Question: I am new to python and trying to learn. I have two columns of data that I would like to use to create a matrix. I am working with a lot of data but I created an example set below:
'''
import pandas as pd
data = [
['10/31/2019','12345','0','1'],['10/31/2019','54321','1','0'],['10/31/2019','43215','2','2'],
['10/31/2019','12346','0','1'],['10/31/2019','54322','1','0'],['9/28/2019','53215','3','3'],
['9/28/2019','73215','4','4'],['9/28/2019','13215','5','5'],['9/28/2019','42215','6','6'],
['9/28/2019','83215','7','7'],['9/28/2019','93215','8','8'],['9/28/2019','12215','9','9'],
['9/28/2019','73212','10','10'],['8/31/2019','22215','5','5'],['8/31/2019','56215','6','6']
]
df = pd.DataFrame(data, columns = ['Date','AccountNo','BalanceTier','PriorMonthBalanceTier'])
df
'''
This gives me the output below:
'''
Date AccountNo BalanceTier PriorMonthBalanceTier
0 10/31/2019 12345 0 1
1 10/31/2019 54321 1 0
2 10/31/2019 43215 2 2
3 10/31/2019 12346 0 1
4 10/31/2019 54322 1 0
5 9/28/2019 53215 3 3
6 9/28/2019 73215 4 4
7 9/28/2019 13215 5 5
8 9/28/2019 42215 6 6
9 9/28/2019 83215 7 7
10 9/28/2019 93215 8 8
11 9/28/2019 12215 9 9
12 9/28/2019 73212 10 10
13 8/31/2019 22215 5 5
14 8/31/2019 56215 6 6
'''
I then try to get a summary matrix off this data, where the columns are the ''BalanceTier'' and the rows are the ''PriorMonthBalanceTier''. Each matrix is for a specific date. For example, if I filter on 10/31, the summary matrix would show me how accounts transitioned from one balance tier in 9/30 (PriorMonthBalanceTier) to another balance tier on 10/31 (BalanceTier). I tried the code below but it is giving me this error:
> TypeError: filter function returned a DataFrame, but expected a scalar bool
'''
matrix = df.groupby('Date').filter(lambda x: x == '10/31/2019').groupby(['PriorMonthBalanceTier','BalanceTier']).size().unstack().fillna(0)
matrix
'''
Although the result doesn't make sense, the code does run without the filter piece but the columns/rows are not sorted. For exmaple, the order of the rows/columns is 0, 1, 10,2,3,4... I would like it to be 0,1,2,3,4,...,10. Any help is appreciated since I am just starting out!
The output for 10/31/19 should be:

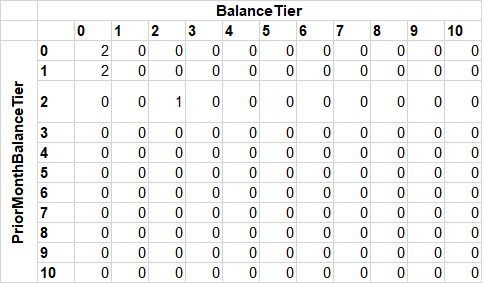
Answer: I think you are looking for <URL>
Since your Tier variable are of string type, so the sorting will be '0 1 10 2 ...'. You should use '.astype(int)' to convert the data type to integer to get the sorting based on numeric value.
'''
s1 = pd.Series(['2', '10', '0', '11' , '3', '1'])
print(s1.sort_values().values)
# ['0' '1' '10' '11' '2' '3']
print(s1.astype(int).sort_values().values)
# [ 0 1 2 3 10 11]
'''
So here is the possible solution:
'''
tbl = pd.crosstab(
df['PriorMonthBalanceTier'].astype(int),
df['BalanceTier'].astype(int)
)
print(tbl)
# BalanceTier 0 1 2 3 4 5 6 7 8 9 10
# PriorMonthBalanceTier
# 0 0 2 0 0 0 0 0 0 0 0 0
# 1 2 0 0 0 0 0 0 0 0 0 0
# 2 0 0 1 0 0 0 0 0 0 0 0
# 3 0 0 0 1 0 0 0 0 0 0 0
# 4 0 0 0 0 1 0 0 0 0 0 0
# 5 0 0 0 0 0 2 0 0 0 0 0
# 6 0 0 0 0 0 0 2 0 0 0 0
# 7 0 0 0 0 0 0 0 1 0 0 0
# 8 0 0 0 0 0 0 0 0 1 0 0
# 9 0 0 0 0 0 0 0 0 0 1 0
# 10 0 0 0 0 0 0 0 0 0 0 1
'''
## Apply filtering
The same technique can be applied on filtered columns, but you may find that levels '3 4 5 ...' disappeared because they are not in the filter dataset.
'''
ind = (df['Date'].values == '10/31/2019')
tbl = pd.crosstab(
df.loc[ind, 'PriorMonthBalanceTier'].astype(int),
df.loc[ind, 'BalanceTier'].astype(int),
dropna=False
)
print(tbl)
# BalanceTier 0 1 2
# PriorMonthBalanceTier
# 0 0 2 0
# 1 2 0 0
# 2 0 0 1
'''
So, if you want to keep all levels after filtering, you may need <URL>.
'''
ind = (df['Date'].values == '10/31/2019')
col1 = df['PriorMonthBalanceTier'].astype(int)
col1 = pd.Categorical(col1[ind], col1.sort_values().unique())
col2 = df['BalanceTier'].astype(int)
col2 = pd.Categorical(col2[ind], col2.sort_values().unique())
tbl = pd.crosstab(
col1, col2,
rownames=['PriorMonthBalanceTier'],
colnames=['BalanceTier'],
dropna=False
)
print(tbl)
# BalanceTier 0 1 2 3 4 5 6 7 8 9 10
# PriorMonthBalanceTier
# 0 0 2 0 0 0 0 0 0 0 0 0
# 1 2 0 0 0 0 0 0 0 0 0 0
# 2 0 0 1 0 0 0 0 0 0 0 0
# 3 0 0 0 0 0 0 0 0 0 0 0
# 4 0 0 0 0 0 0 0 0 0 0 0
# 5 0 0 0 0 0 0 0 0 0 0 0
# 6 0 0 0 0 0 0 0 0 0 0 0
# 7 0 0 0 0 0 0 0 0 0 0 0
# 8 0 0 0 0 0 0 0 0 0 0 0
# 9 0 0 0 0 0 0 0 0 0 0 0
# 10 0 0 0 0 0 0 0 0 0 0 0
'''